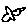
Label: bird